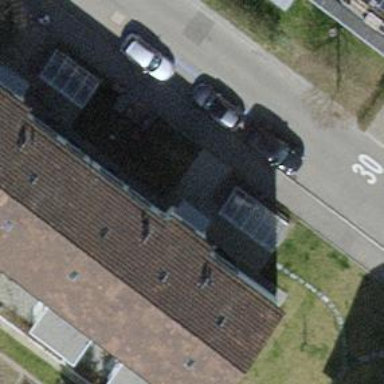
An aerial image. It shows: Gabled roof apartment building with tile roofing.